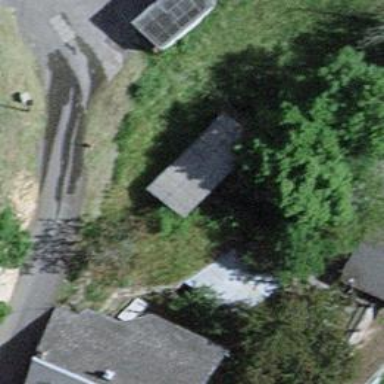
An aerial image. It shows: Shed.